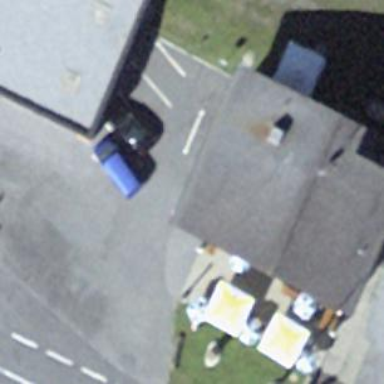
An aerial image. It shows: Building that houses restaurant with hotel nearby.